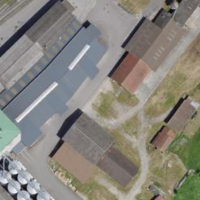
EUNIS habitat code: 54
Species observed at this site:
Juglans regia